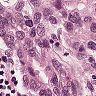
Metastatic tissue present: yes